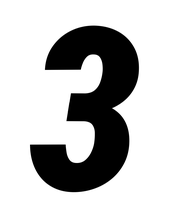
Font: Roboto-Italic_Condensed_Black_Italic